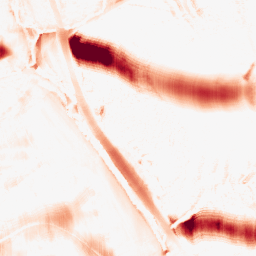
Category: morphological
Decomposition family: morphological_ellipse
Decomposition parameters: operation: opening
width: 50
height: 20
Upsampling method: quartic
Upsampling parameters: scale: 4
Upsampling scale: 4